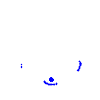
Particle: pion